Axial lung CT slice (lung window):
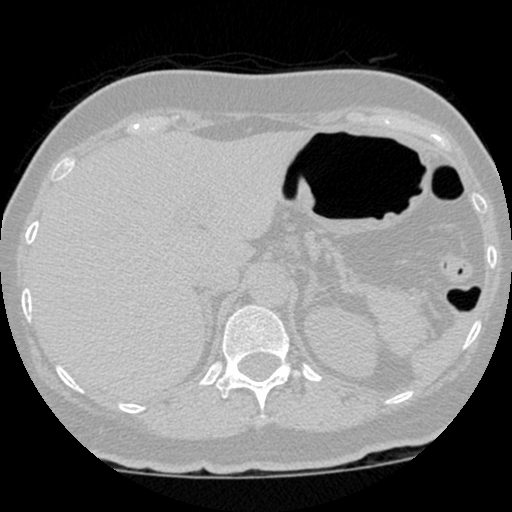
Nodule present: no